Question: I'd like to show some static borders around the 'data-role="content"' element.
'''
<div data-role="page" id="moodle" data-add-back-btn="true">
<div data-role="header"><h1>MyPage</h1></div>
<div data-role="content">
Some Content
</div>
</div>
'''
To accomplish this I am currently wrapping my page contents in a bunch of divs, which create the borders via css. These divs only have borders at top and left.
'''
$(document).bind("ready",function(){
$('div[data-role="content"]').each(function(k,v){
$(v).wrap('<div class="b1"/>');
$(v).wrap('<div class="b2"/>');
$(v).wrap('<div class="b3"/>');
$(v).wrap('<div class="b4"/>');
$(v).wrap('<div class="content"/>');
});
'''
The problem is that, when scrolling the content, the top border vanishes as it scrolls out of the viewport / behind the header. So how to "wrap" the 'data-role="content"'-div into my other divs to make sure the borders stay fixed while the content is scrolling?
EDIT:
Example of the upper left corner of the content div (just right below the header). This borders should stay fixed while scrolling:

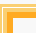
Answer: You can add borders to elements that persist in their location while the content scrolls behind them.
For an example pseudo-page like this:
'''
<div data-role="page">
<div data-position="fixed" data-role="header">
<h1>Header</h1>
</div>
<div data-role="content">
<p>Content</p>
</div>
<div data-position="fixed" data-role="footer">
<h2>Footer</h2>
</div>
</div>
'''
Can have CSS like this applied:
'''
.ui-page .ui-header {
box-sizing : border-box;
border-bottom : 4px solid red;
}
.ui-page .ui-footer {
box-sizing : border-box;
border-top : 4px solid red;
}
.ui-mobile .ui-page {
box-sizing : border-box;
border-left : 4px solid red !important;
border-right : 4px solid red !important;
}
'''
Which places a border at the bottom of the header, the top of the footer, and the left/right sides of the content area.
The 'box-sizing : border-box;' declarations are to make the calculations less complicated (it includes the border/padding within the height/width dimensions of the element).
Here is a demo: <URL>
Docs for 'box-sizing': <URL>
If you don't want a fixed position header or footer, you can just place an element in their place that has zero height and a border.